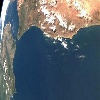
Label: water